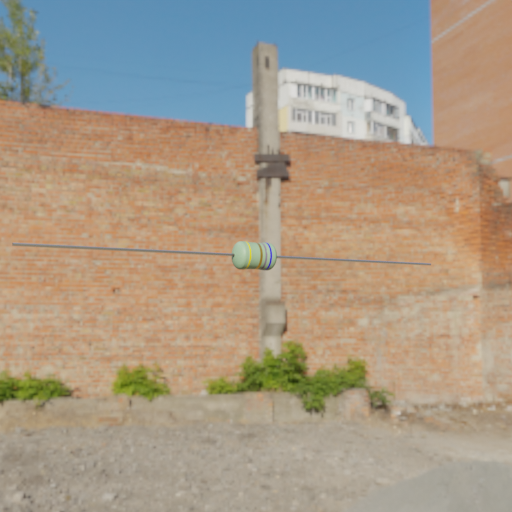
Resistor colour bands (in order): yellow, gold, gray, blue